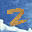
Label: 2